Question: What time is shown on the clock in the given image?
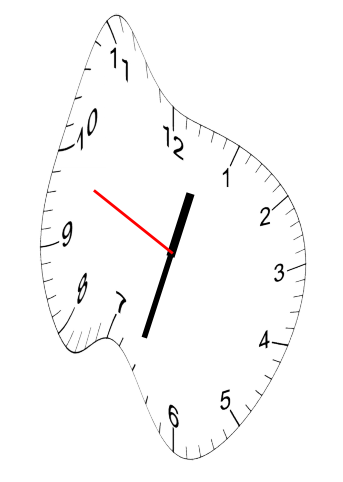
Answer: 12:32:49